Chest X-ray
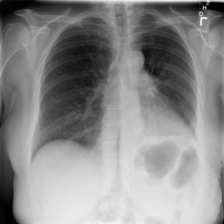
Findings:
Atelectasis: negative
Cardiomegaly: negative
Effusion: positive
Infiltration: negative
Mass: negative
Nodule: negative
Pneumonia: negative
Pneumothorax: negative
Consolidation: negative
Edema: negative
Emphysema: negative
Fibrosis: negative
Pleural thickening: negative
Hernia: negative